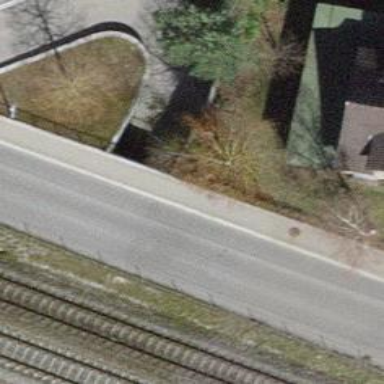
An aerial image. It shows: Asphalt footway with tunnel.